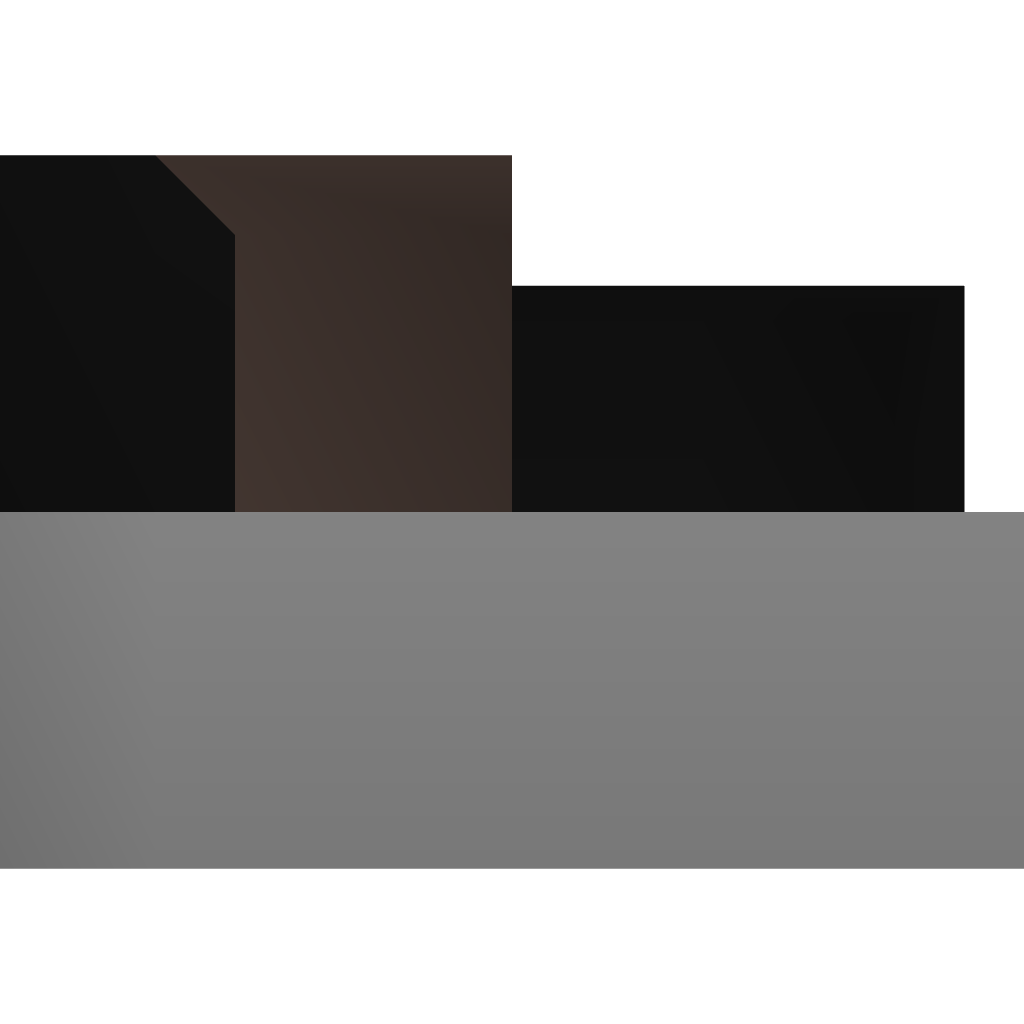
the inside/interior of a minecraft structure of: Stack sequencer base cell